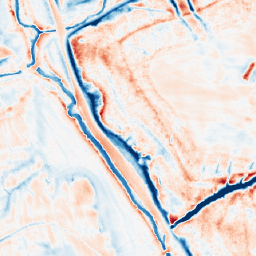
Category: classical
Decomposition family: gaussian_anisotropic
Decomposition parameters: sigma_x: 5
sigma_y: 5
Upsampling method: area
Upsampling parameters: scale: 2
Upsampling scale: 2